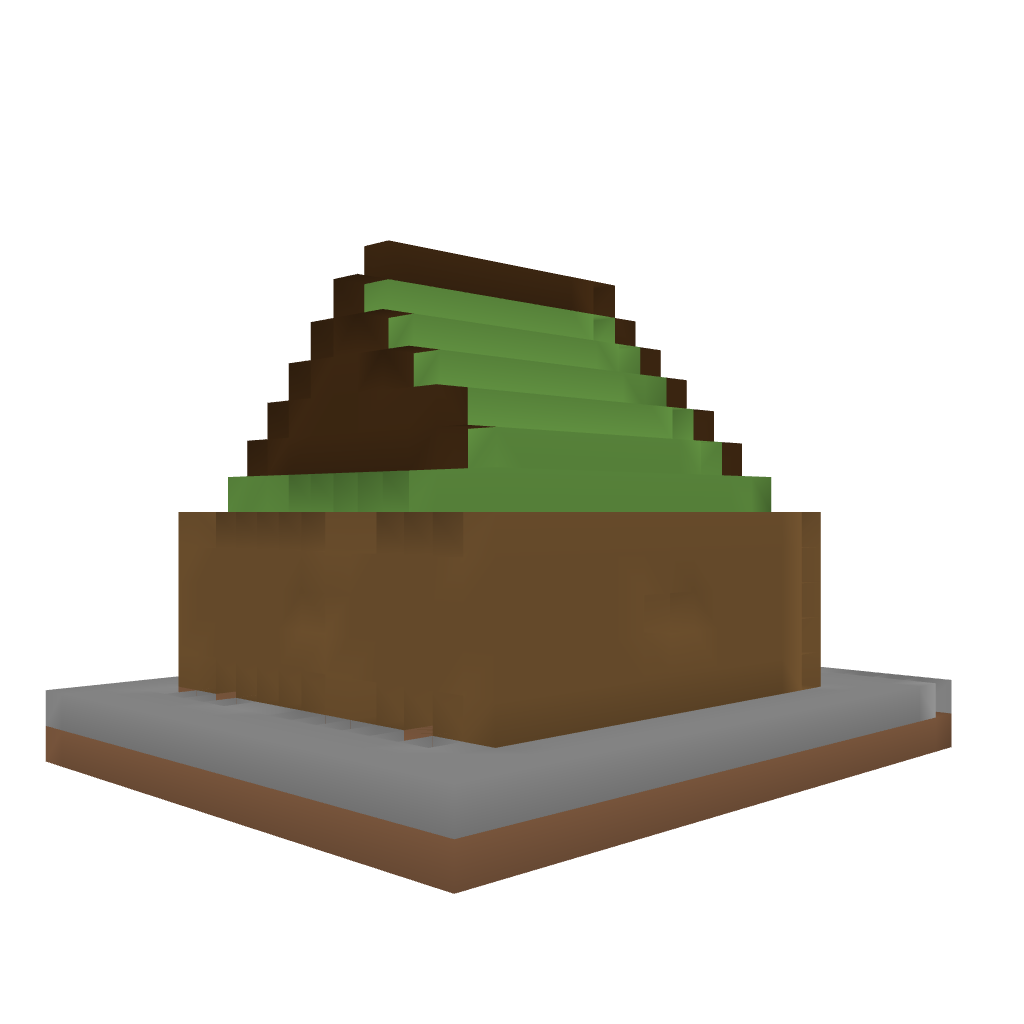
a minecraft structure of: suicide House 001